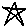
Label: star